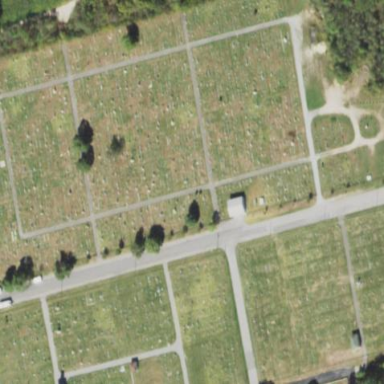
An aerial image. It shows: Cemetery.